Question: I have an image nav but the client wants to add a video icon via the product description.

When the user clicks on the video icon it should overlay the youtube video on top of the main product image. Kinda like hiding it and just showing the video.
I cannot find any jquery plugin that can do this?
Here is some example markup which i have created, when you click play on the icon i want the youtube video to be played inside of the red box on top of the image.
<URL>
'''
<div class="container">
<div class="product-image">
<img src="http://www.skriftlig.com/konfliktmegling/wp-content/uploads/2010/02/Photoxpress_2658886-480x220.jpg" alt="http://www.skriftlig.com/konfliktmegling/wp-content/uploads/2010/02/Photoxpress_2658886-480x220.jpg">
</div>
<div class="image-nav">
</div>
<div class="icon">
&nbsp
</div>
</div>
'''
'''
div.container
{
margin:10px 10px auto;
border:1px solid orange;
}
div.product-image
{
height:220px;
width:480px;
border:1px solid red;
margin:30px;
}
div.image-nav
{
border:1px solid black;
width:500px;
height:100px;
margin:30px;
}
div.icon
{
background-image: url("http://i.stack.imgur.com/zsQik.png");
background-repeat: no-repeat;
height: 50px;
left: 540px;
position: relative;
top: -104px;
width: 50px;
}
'''
1. It should be based on the icon click.
2. and show and hide based on the click of the icon.
3. The video needs to be embeded in the icon div so the client can change the video.
'''
var $video=$('<iframe width="480" height="220" src="http://www.youtube-nocookie.com/embed/jvTv_oatLA0?rel=0" frameborder="0" allowfullscreen></iframe>');
var $productImage=$('.product-image');
var $icon=$('.icon');
$icon.on('click',function()
{
$('.product-image').append($video);
});
'''
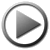
Answer: '''
var $icon=$('.icon');
var $video=$('.product-image iframe');
$icon.on('click',function()
{
$video.toggle();//Shows the video if hidden, hides the video if visible.
});
'''